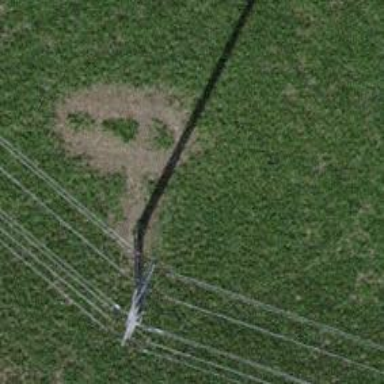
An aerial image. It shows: Power line is depicted.